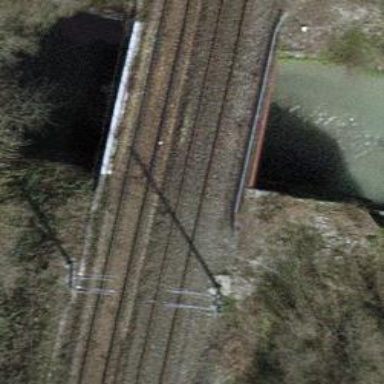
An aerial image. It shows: Railway with electrified contact lines.